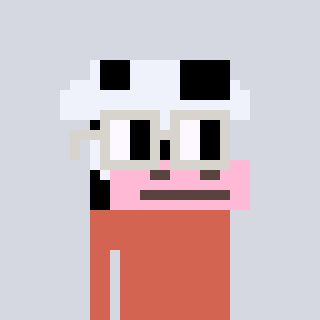
a pixel art character with square light gray glasses, a cow-shaped head and a peachy-colored body on a cool background